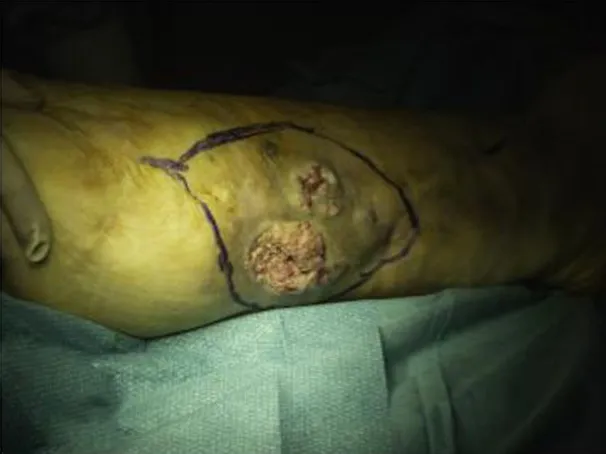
Preoperative picture of the right leg.
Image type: medical_photograph (other_medical_photograph)